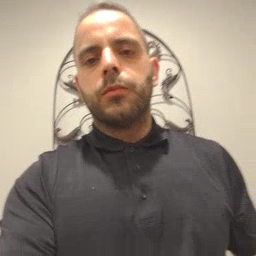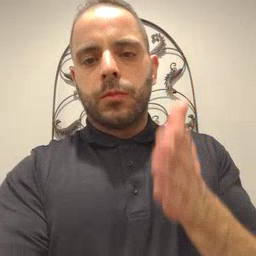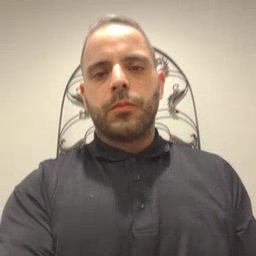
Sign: person